Interaction volume radius: 10 \u00c5
Interaction volume height: 10 \u00c5
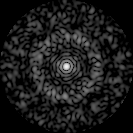
Disorder parameter: 0.8137